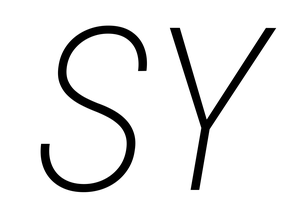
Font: Roboto-Italic_Condensed_ExtraLight_Italic